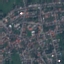
Label: Residential